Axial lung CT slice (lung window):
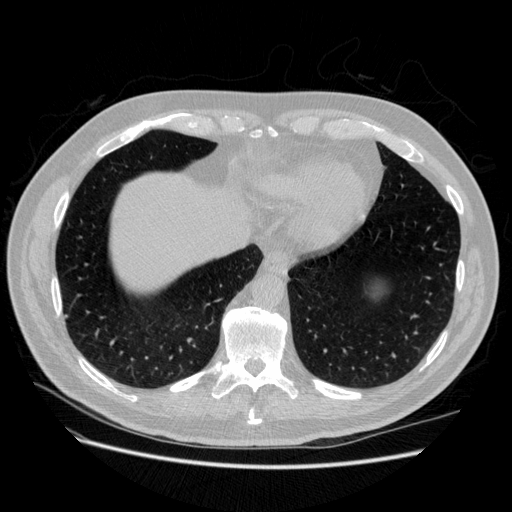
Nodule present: no